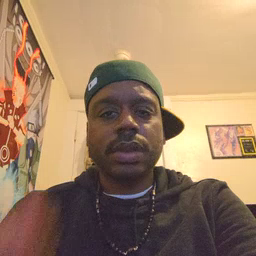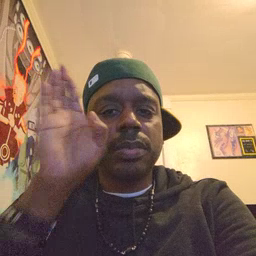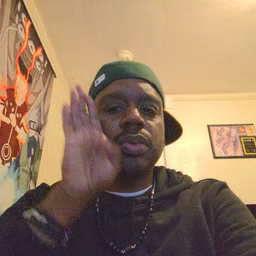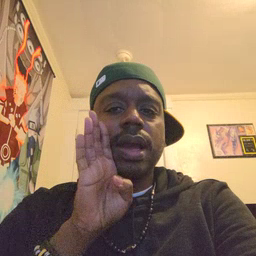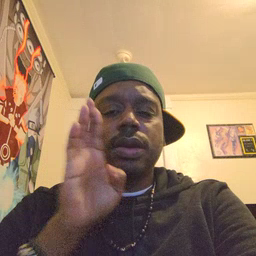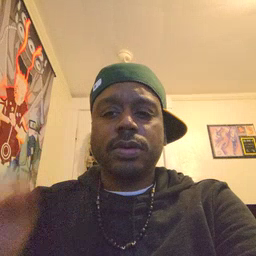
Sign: brown